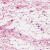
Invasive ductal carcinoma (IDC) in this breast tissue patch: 0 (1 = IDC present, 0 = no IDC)